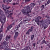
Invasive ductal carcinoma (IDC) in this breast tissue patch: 1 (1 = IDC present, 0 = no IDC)